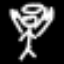
Label: angel